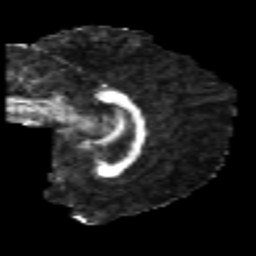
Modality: FA
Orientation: sagittal
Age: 24
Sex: female
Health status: healthy
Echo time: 0.074 s